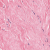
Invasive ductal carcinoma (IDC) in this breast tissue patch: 0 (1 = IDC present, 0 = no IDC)